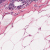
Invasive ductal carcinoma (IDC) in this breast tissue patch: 0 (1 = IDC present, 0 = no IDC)